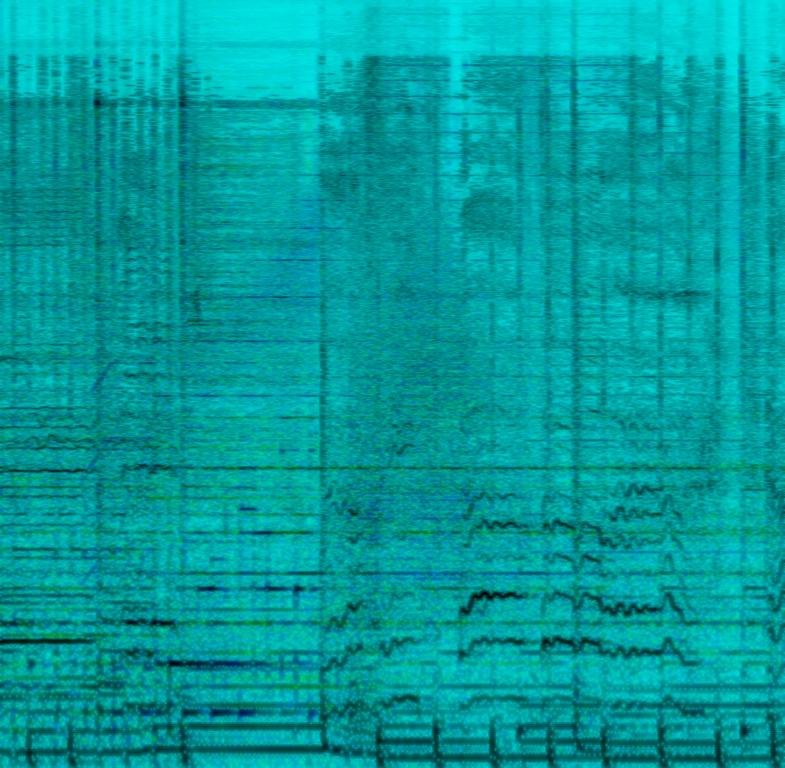
Someone is playing a kick on every beat along with little fill-ins on toms, cymbals and hihat. An e-bass is playing long notes along with an acoustic guitar finger picking chords while another guitar is playing higher pitched notes in a tremolo. A male voice is singing in a higher pitch sounding grateful. An atmospheric synth pad sound is rising in the background processed with a lot of reverb. This song may be playing with headphones enjoying a beautiful day.